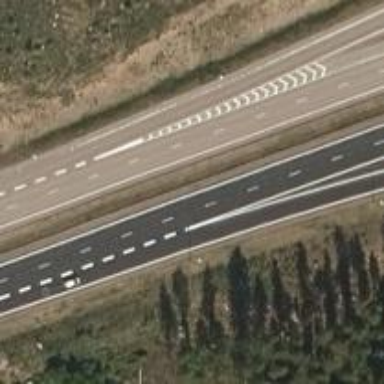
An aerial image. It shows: Motorway junction.